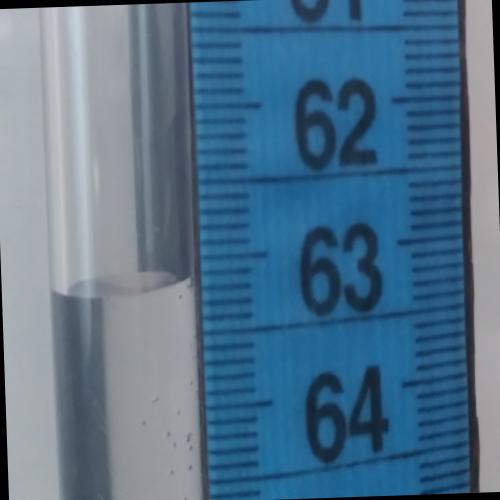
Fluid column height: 63.1 cm